Question: I am creating an extension in Visual Studio 2012 and keep having this error which is getting rather frustrating.
The way I have dealing with it recently is that I have to go into the add-in manager before I start the extension, un-check all boxes for the add-in, close out of Visual Studio, reopen Visual Studio, start the add-in debug, re-check the add-in in the add-in manager, then restart the debuging. As you can imagine this is rather time consuming and is annoying. It also only works about 70% of the time. It occurs also when I try to build or rebuild the project and no other Visual Studios are running. Is there any way I can prevent this from happening or is there a way to fix this error?
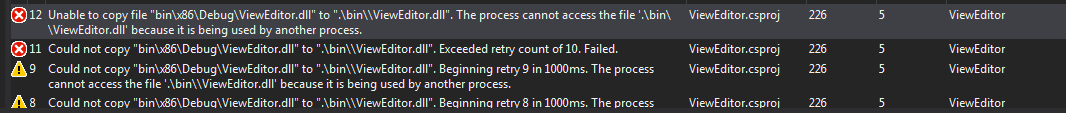
Answer: As you're discovering, you shouldn't install an extension from the bin folder while you work on it.
Remove the extension entirely from your main copy of VS, then create a separate test environment by running 'devenv /rootsuffix MyTest' and install the extension there.
You should then debug the extension from that instance and kill it when you're done.